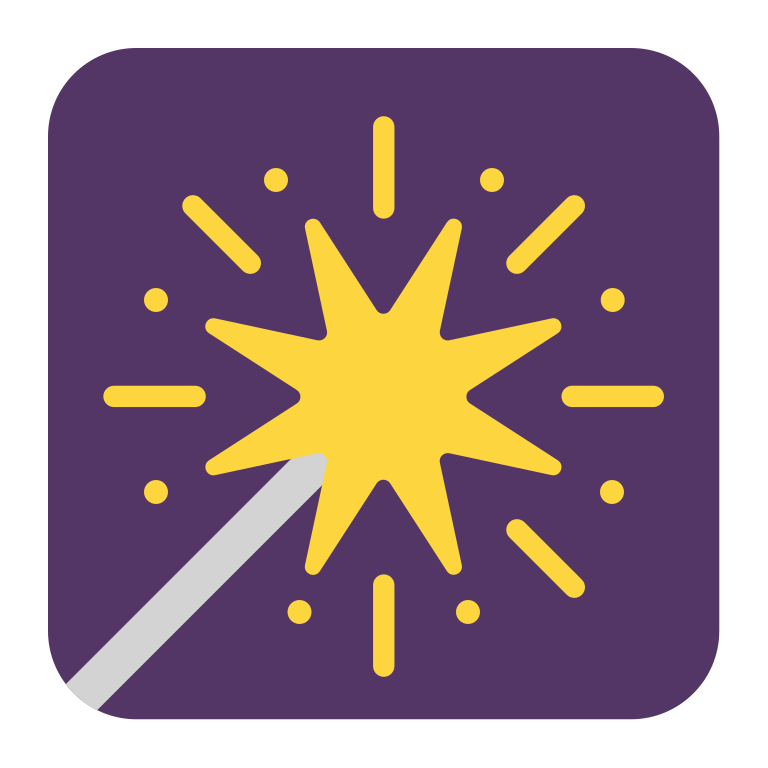
sparkler flat